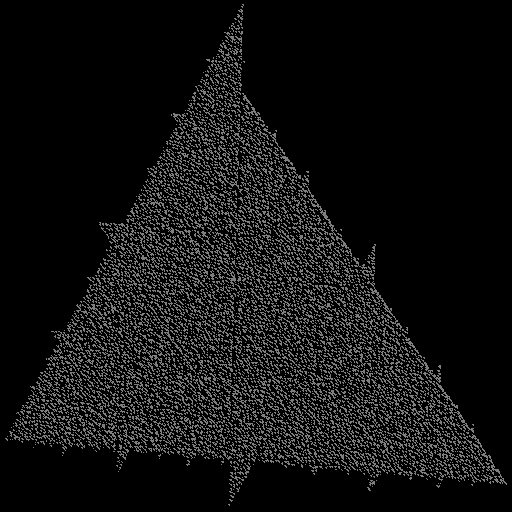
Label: a1